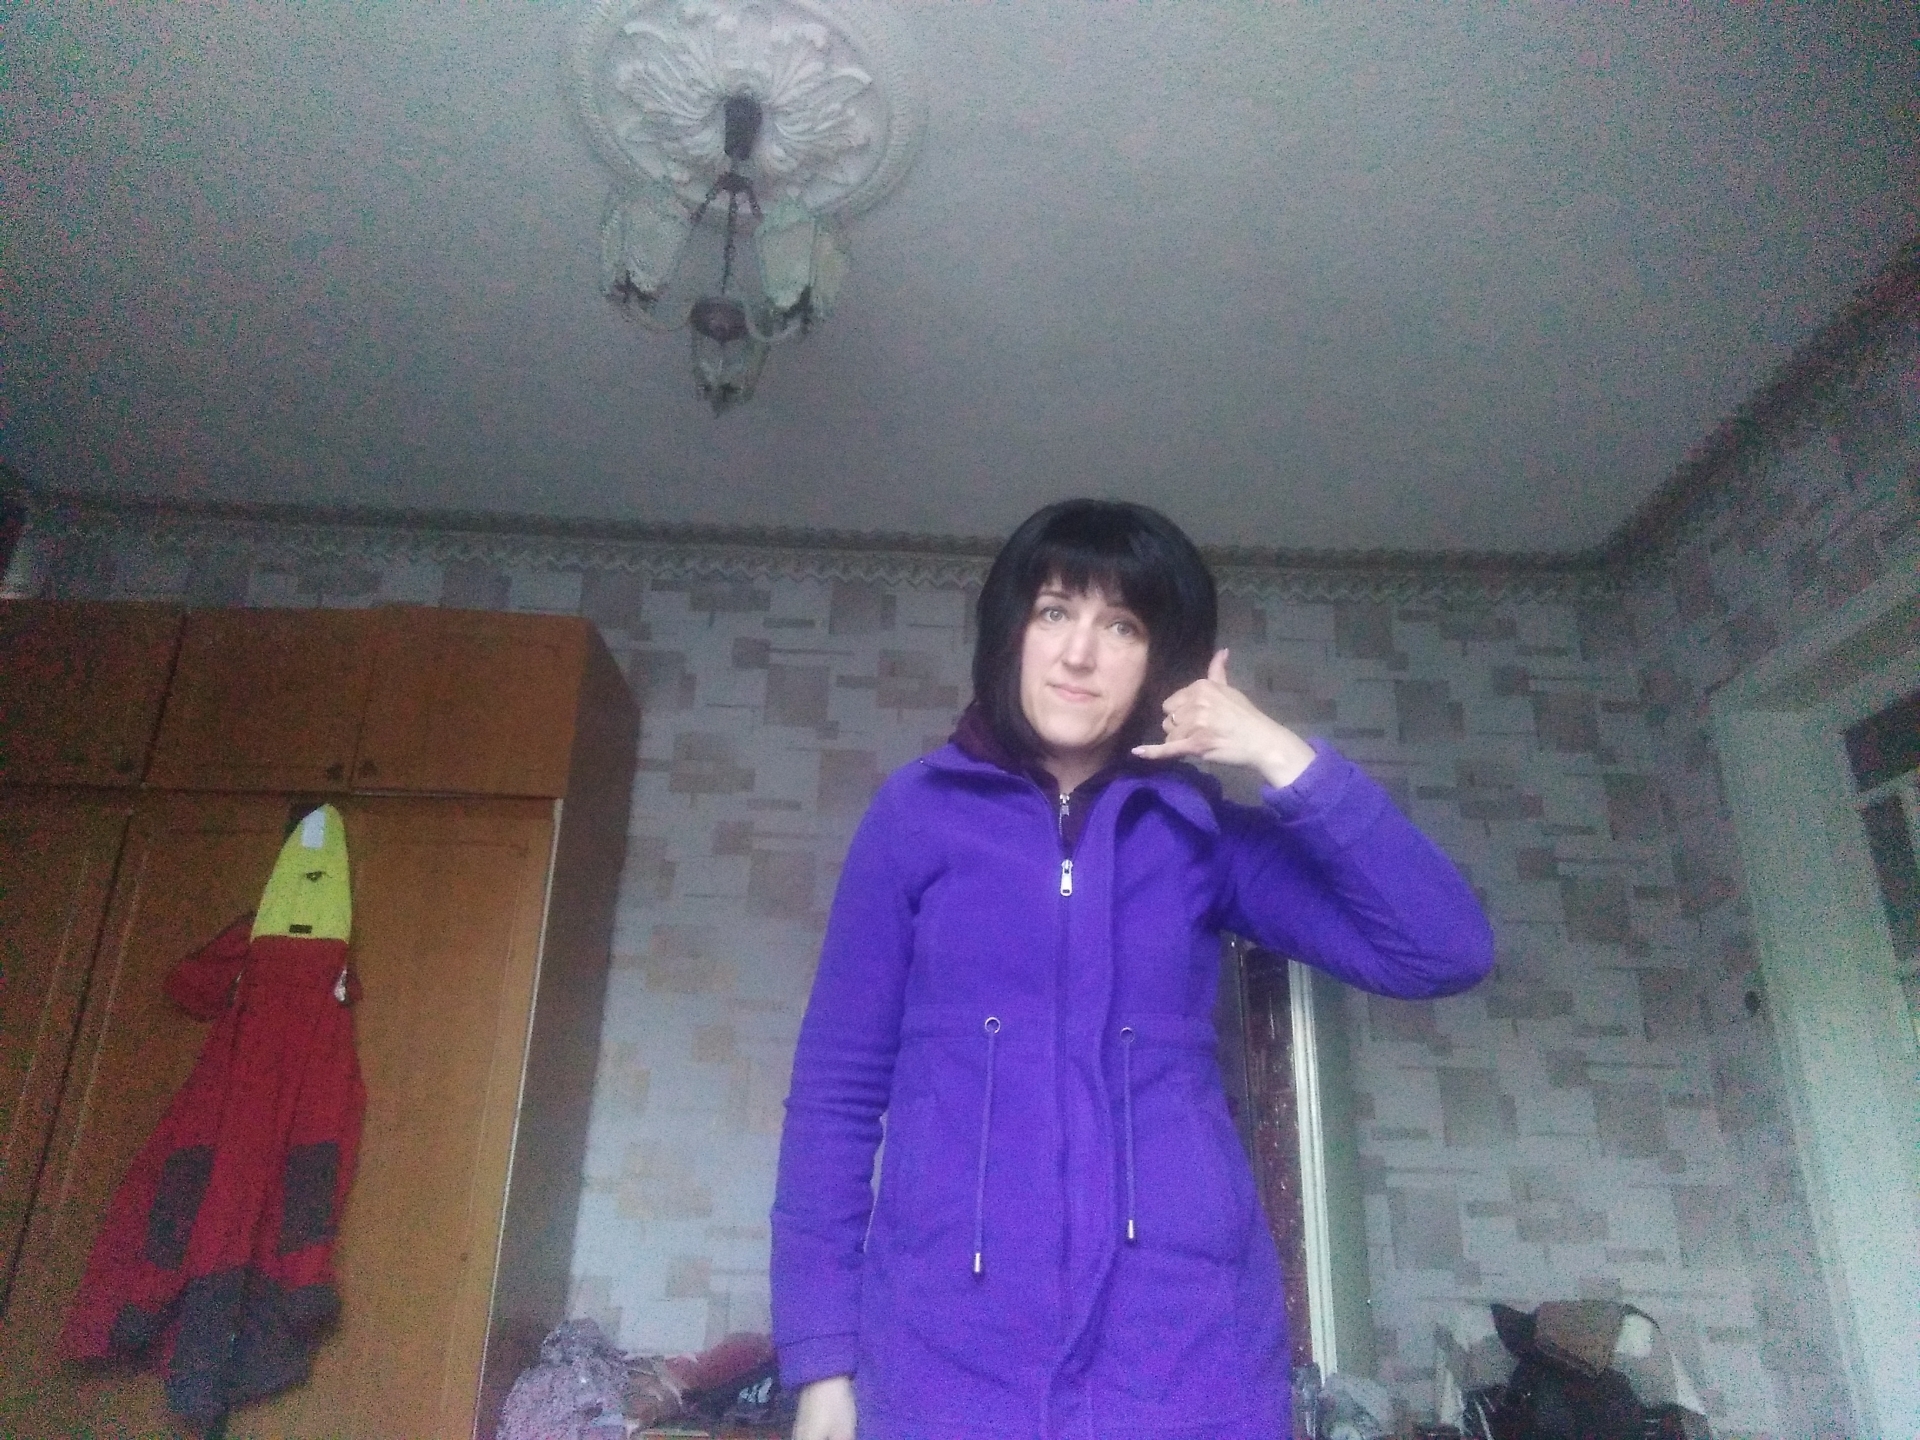
Label: noise